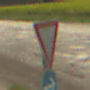
Verkehrszeichen: VorfahrtGewaehren
Zusatzzeichen unten: VorgeschriebeneFahrtrichtungHierRechts
Umgebung: Outdoor, RoadRail
Tageszeit: Midday
Wetter: PartlyCloudy
Licht: Natural
Jahreszeit: NotSpecified
Kontrast: HighContrast